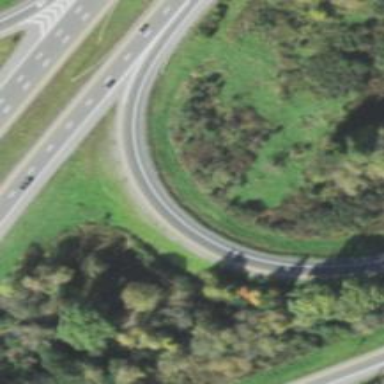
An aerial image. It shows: Asphalt motorway link.